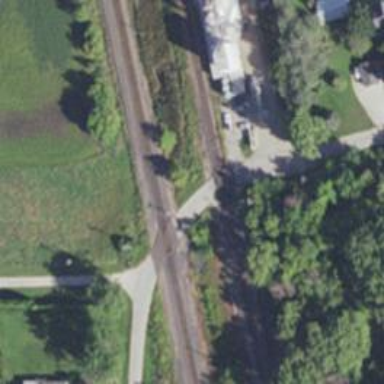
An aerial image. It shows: Level crossing along the railway.